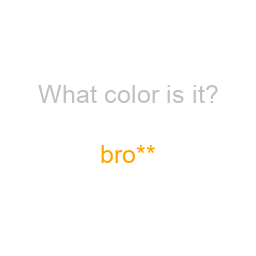
Color: orange
Color name shown: brown
Background color: white
Question text color: silver